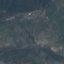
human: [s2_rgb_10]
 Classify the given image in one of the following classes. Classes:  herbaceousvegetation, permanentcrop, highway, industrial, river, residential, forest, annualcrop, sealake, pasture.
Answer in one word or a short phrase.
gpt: HerbaceousVegetation